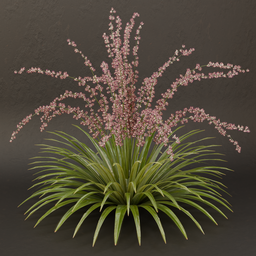
Label: nature